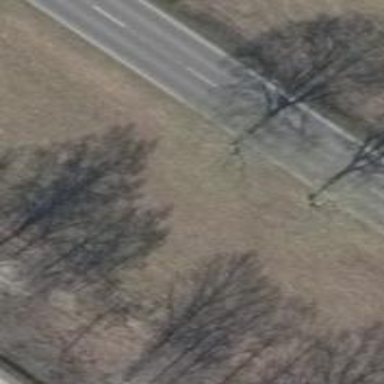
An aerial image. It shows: Row of broadleaved trees.